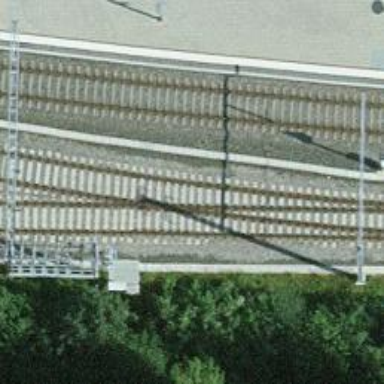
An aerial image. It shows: Siding railway track with electrified contact line.